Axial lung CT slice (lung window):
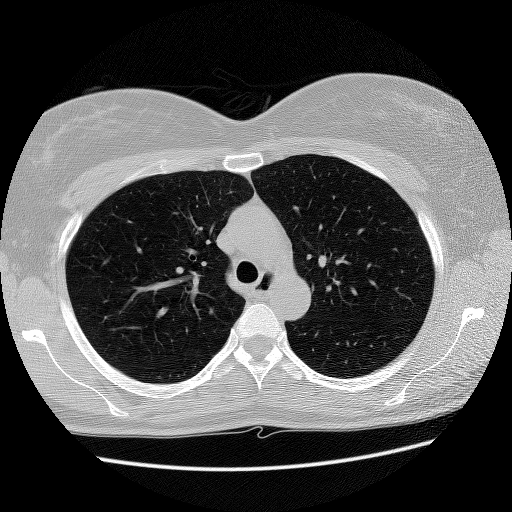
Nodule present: no